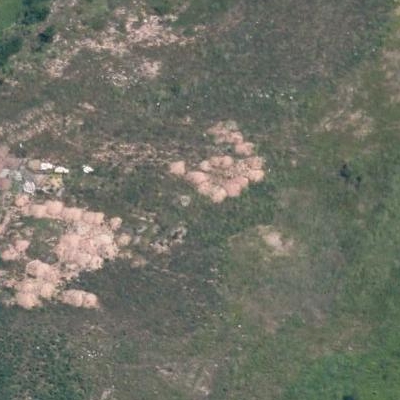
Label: aGrass